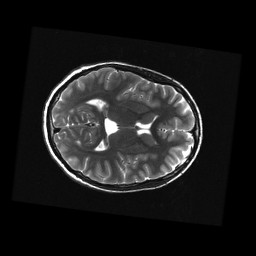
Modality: T2w
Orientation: axial
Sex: female
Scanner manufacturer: ge
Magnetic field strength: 3 T
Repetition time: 5 s
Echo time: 0.1007 s